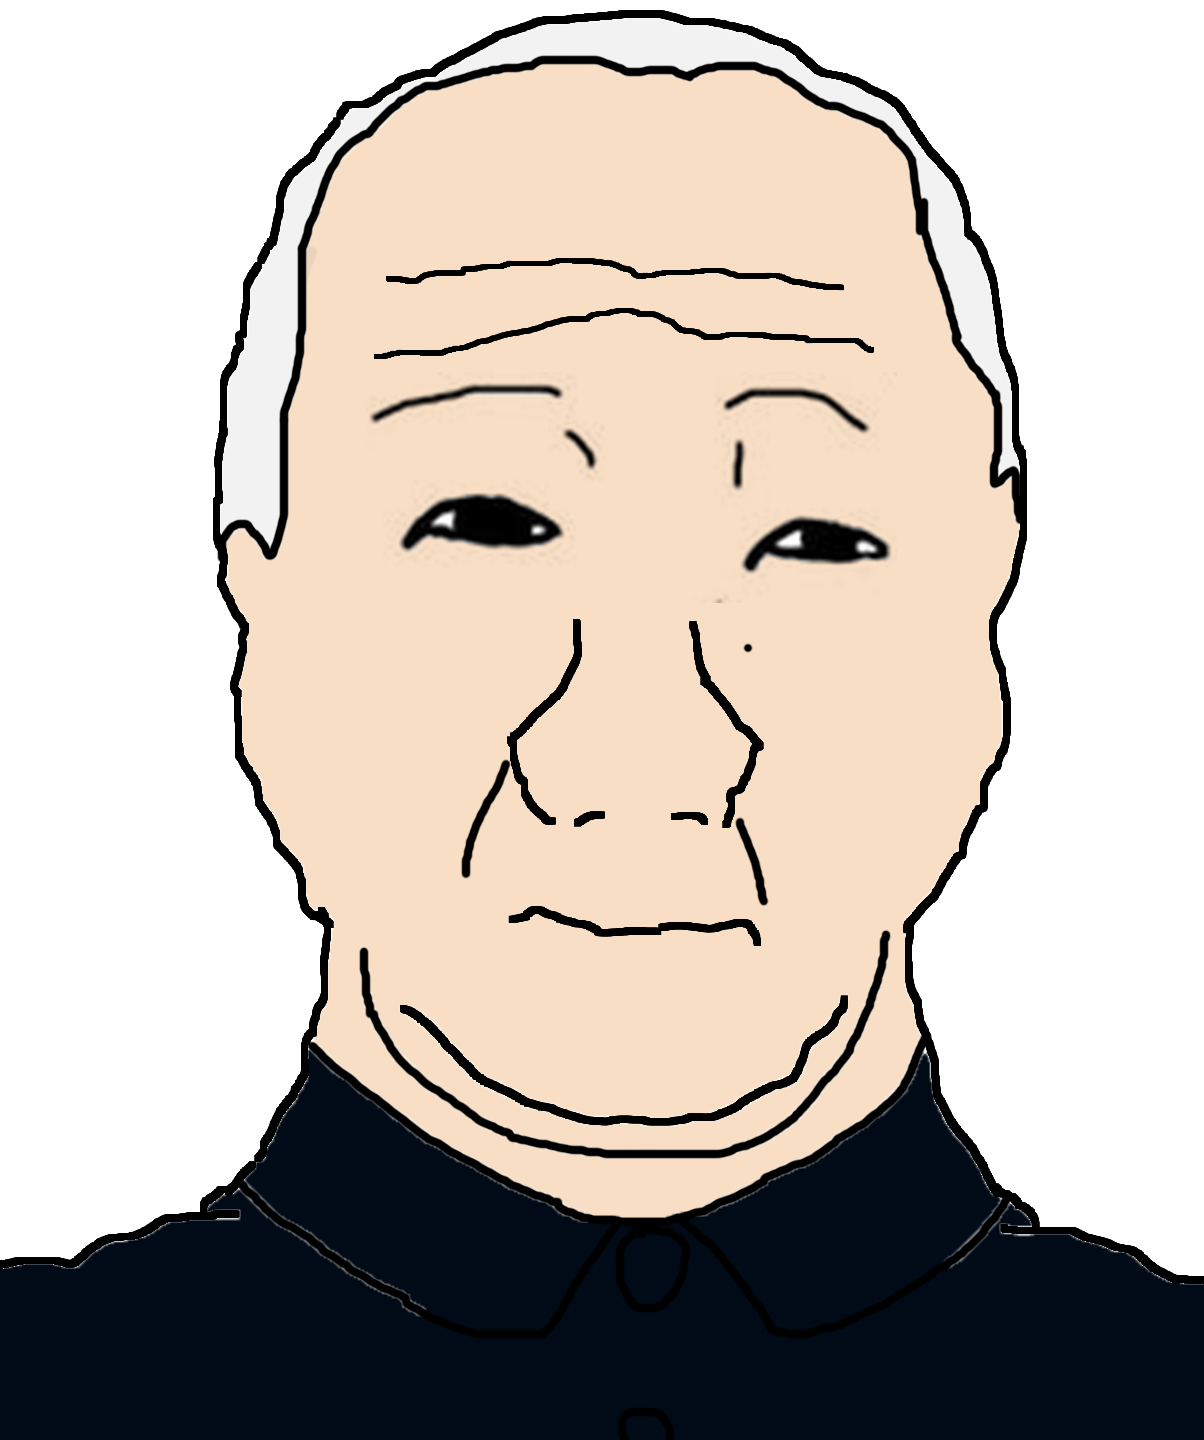
Label: 5_Front_Wojak